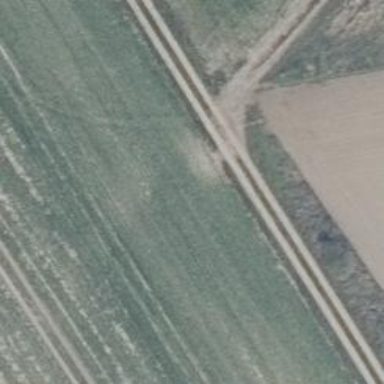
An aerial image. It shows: Concrete track with grade 2 tracktype.